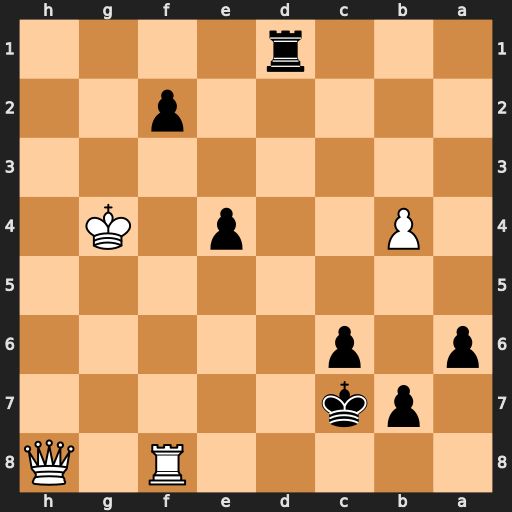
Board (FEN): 5R1Q/1pk5/p1p5/8/1P2p1K1/8/5p2/3r4
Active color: b
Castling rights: -
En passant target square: -
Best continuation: Rg1+ Kh3 Rh1+ Kg2 f1=Q+ Rxf1 Rxh8